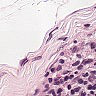
Metastatic tissue present: no